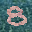
Label: 8